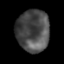
Tissue: lung
Cell type: Myeloid cells
Senescence score: 0.2428
Nuclear area (px): 1351
Mean DAPI intensity: 75.61